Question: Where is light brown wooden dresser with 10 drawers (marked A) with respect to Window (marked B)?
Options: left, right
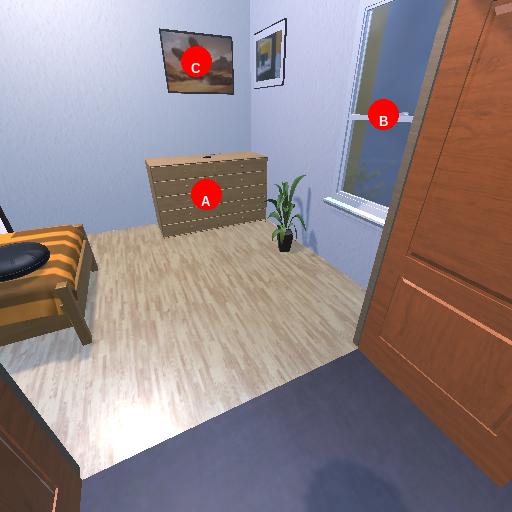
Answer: left